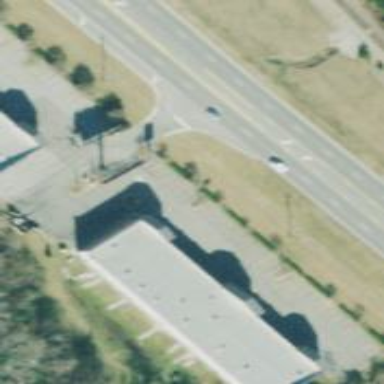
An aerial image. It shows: Commercial building.